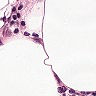
Metastatic tissue present: no